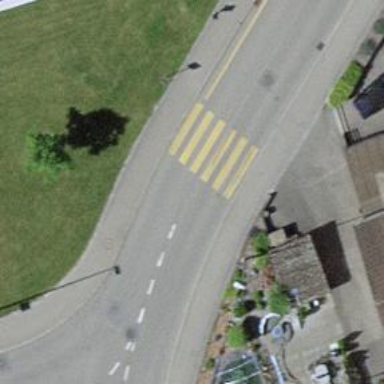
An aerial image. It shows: Marked crossing with zebra markings.